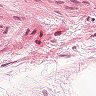
Metastatic tissue present: no